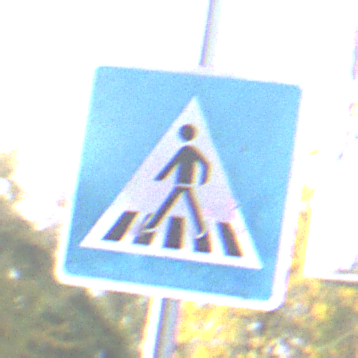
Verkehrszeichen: FussgaengerueberwegRechts
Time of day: MorningAfternoon
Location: Outdoor (Urban)
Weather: PartlyCloudy
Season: NotSpecified
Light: Natural